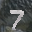
Label: 7